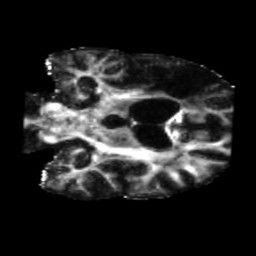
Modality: FA
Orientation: coronal
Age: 71
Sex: male
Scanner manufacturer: siemens
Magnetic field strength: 3 T
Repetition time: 5.47 s
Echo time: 0.0854 s